Question: I am trying to do something like this image below with CSS to build the buttons and then an image sprite to show the center content of the button.

Here is a demo of the code I have so far, I am having trouble getting my sprite images to position correctly. Any help to improve this CSS to look more like my image above would be great. I think the actual HTML structure could be improved as well?
<URL>
HTML
'''
<div class="switch-wrapper">
<div class="switcher left selected">
<span id="left">...</span>
</div>
<div class="switcher right">
<span id="right">...</span>
</div>
</div>
'''
CSS
'''
/* begin button styles */
.switch-wrapper{
width:400px;
margin:220px;
}
.switcher {
background:#507190;
vertical-align: bottom;
position: relative;
display: inline-block;
max-width: 100%;
vertical-align: bottom;
box-shadow: 1px 1px 1px rgba(0,0,0,.3);
}
#left{
background-image: url(http://www.codedevelopr.com/assets/images/switcher.png);
background-position: -0px -0px;
}
#right{
background-image: url(http://www.codedevelopr.com/assets/images/switcher.png);
background-position: -0px -17px;
}
.left{
border-radius: 6px 0px 0px 6px;
width: 45px; height: 38px;
}
.right{
border-radius: 0 6px 6px 0;
width: 45px; height: 38px;
margin: 0 0 0 -6px
}
.switcher:hover,
.selected {
background: #27394b;
box-shadow: -1px 1px 0px rgba(255,255,255,.4),
inset 0 4px 5px rgba(0,0,0,.6),
inset 0 1px 2px rgba(0,0,0,.6);
}
.switcher::after {
content: ' ';
width: 100%;
height: 100%;
position: absolute;
top: -1px;
left: -1px;
border: solid 0px #1B1B1B;
border-radius: 6px;
}
'''
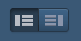
Answer: 1. Block & inline method
<URL>
1. Absolute method
<URL>